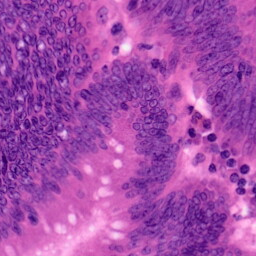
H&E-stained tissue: Colon